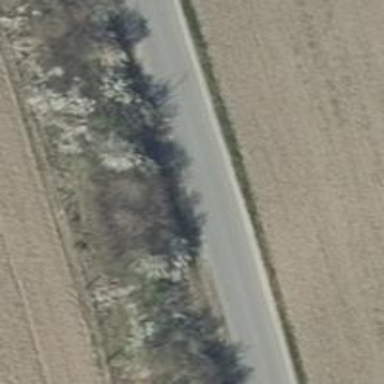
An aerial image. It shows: Unclassified road with concrete surface.